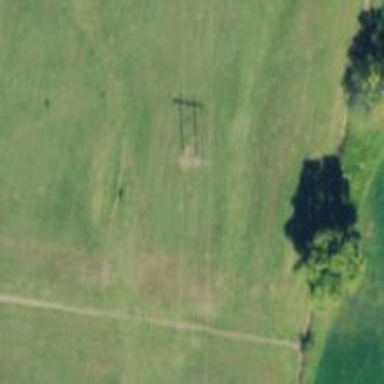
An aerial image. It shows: H-frame designed tower for power lines.